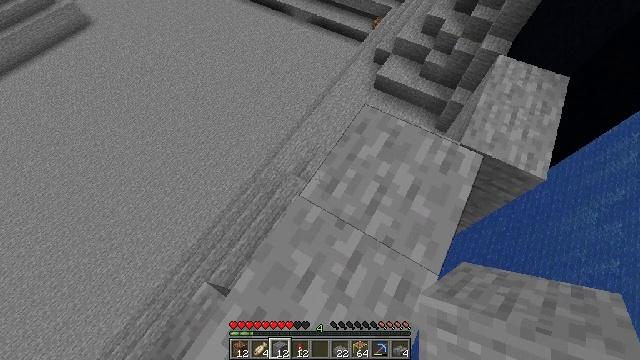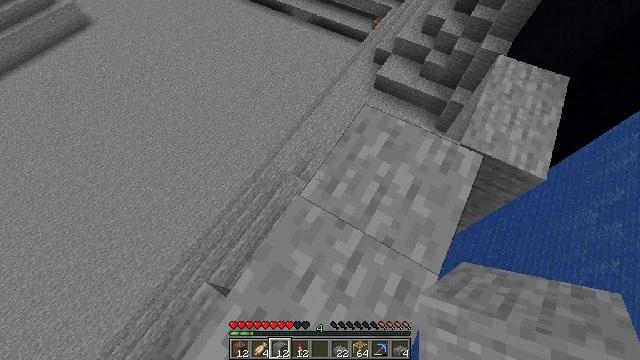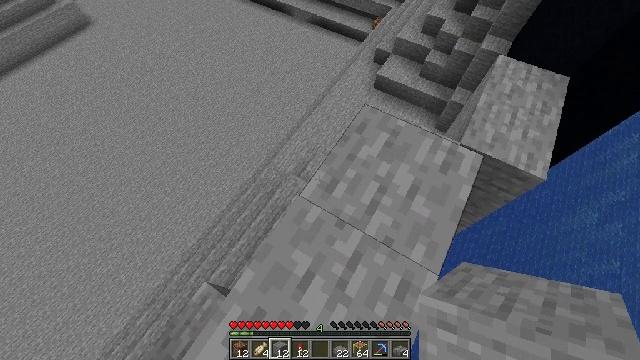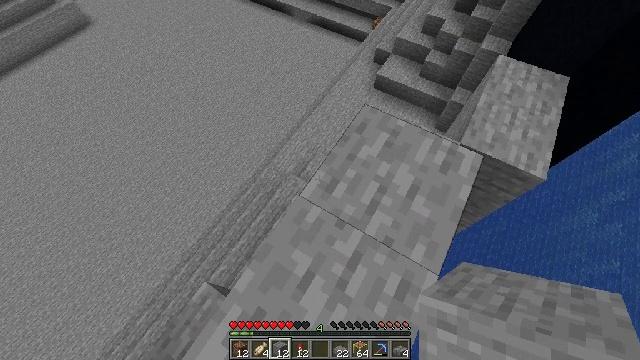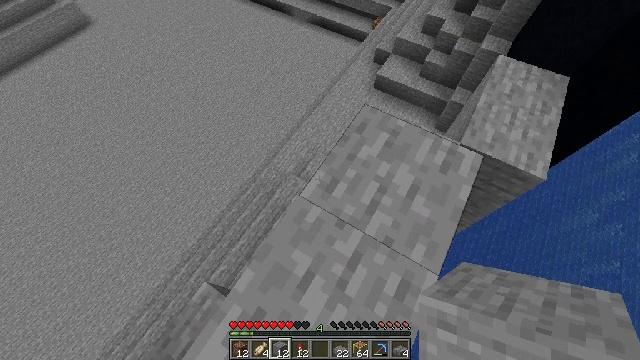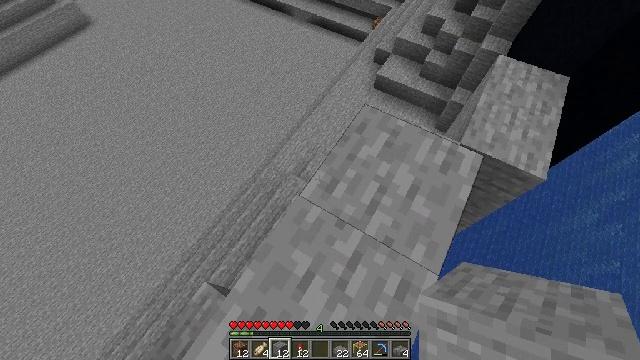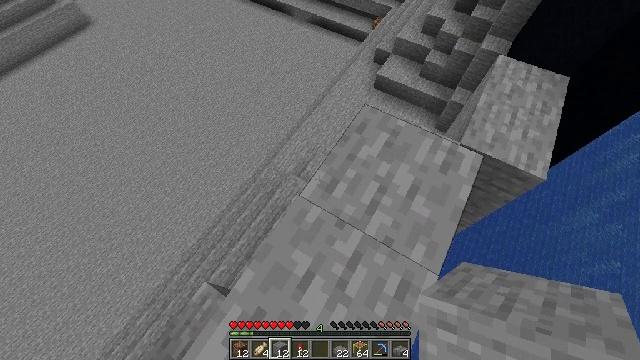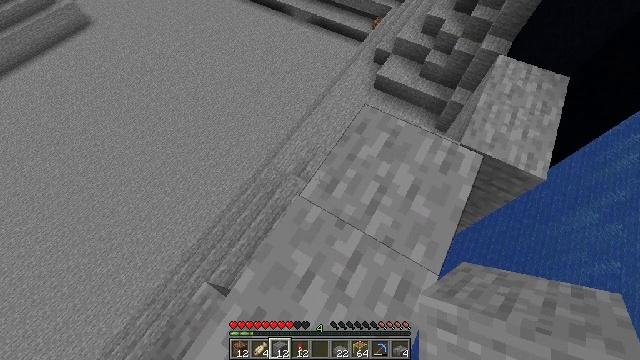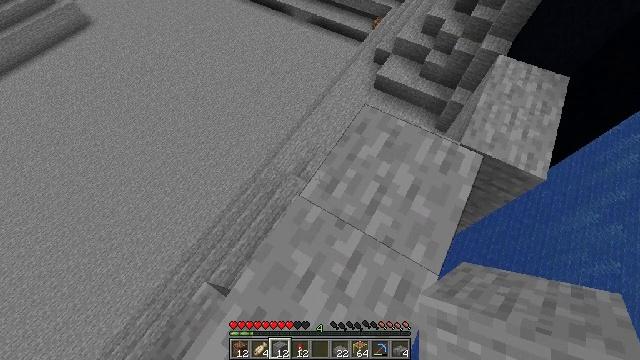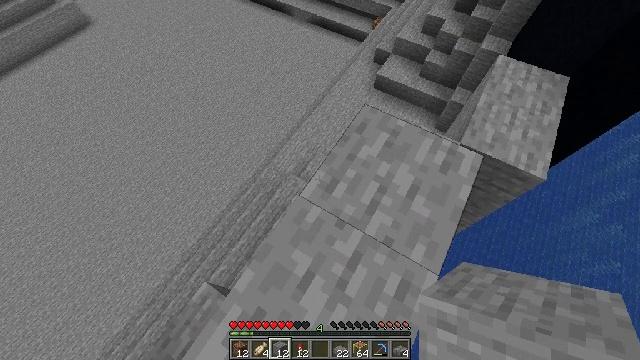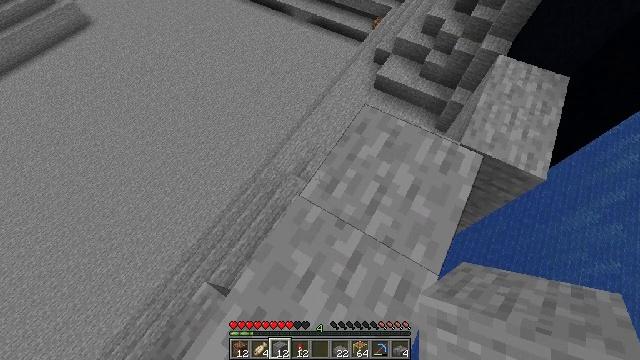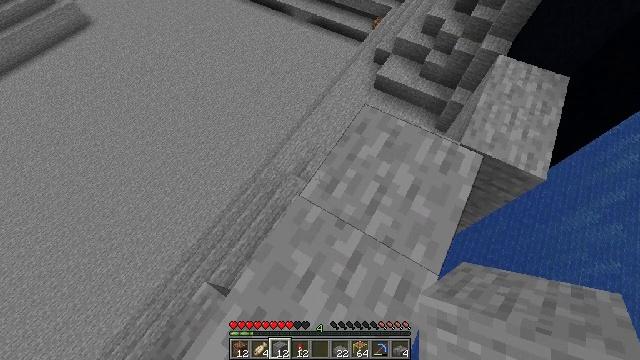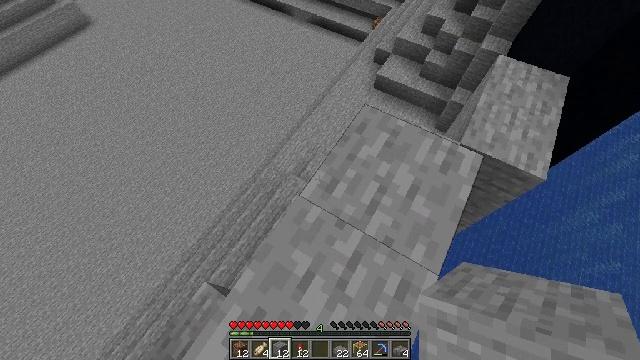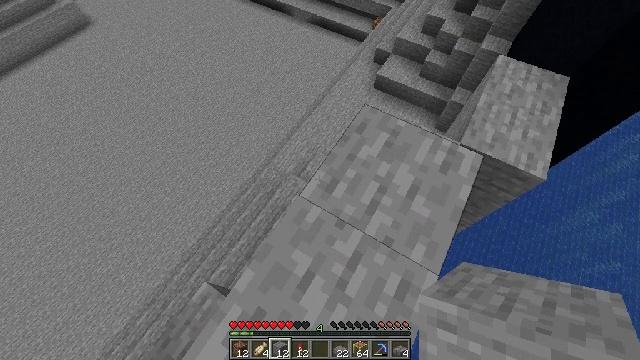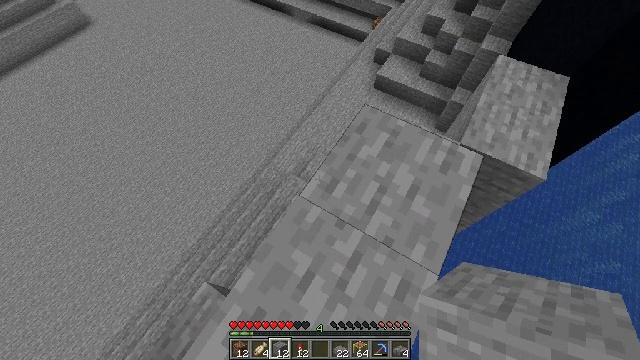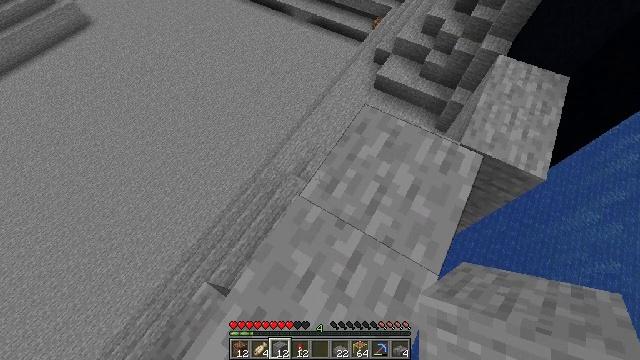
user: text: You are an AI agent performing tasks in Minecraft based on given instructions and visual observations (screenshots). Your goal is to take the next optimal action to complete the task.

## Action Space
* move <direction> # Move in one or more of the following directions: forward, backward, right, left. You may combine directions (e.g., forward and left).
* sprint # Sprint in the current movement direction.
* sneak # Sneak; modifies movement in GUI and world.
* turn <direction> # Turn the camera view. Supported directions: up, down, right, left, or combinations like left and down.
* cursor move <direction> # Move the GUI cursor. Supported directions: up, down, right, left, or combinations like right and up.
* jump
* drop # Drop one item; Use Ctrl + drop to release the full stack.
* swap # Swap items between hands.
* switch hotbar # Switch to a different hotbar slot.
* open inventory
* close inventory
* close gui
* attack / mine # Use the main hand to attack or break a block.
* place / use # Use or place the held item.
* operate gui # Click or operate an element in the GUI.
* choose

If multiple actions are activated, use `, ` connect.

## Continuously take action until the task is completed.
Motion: motion action
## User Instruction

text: Attack the shulker box to pick it up.
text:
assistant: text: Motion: no_op
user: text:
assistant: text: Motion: no_op
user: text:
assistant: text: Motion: no_op
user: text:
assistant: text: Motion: no_op
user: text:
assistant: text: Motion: no_op
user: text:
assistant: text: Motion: no_op
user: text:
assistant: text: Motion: no_op
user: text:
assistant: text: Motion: no_op
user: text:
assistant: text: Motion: no_op
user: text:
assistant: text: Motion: no_op
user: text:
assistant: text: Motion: no_op
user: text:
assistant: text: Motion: no_op
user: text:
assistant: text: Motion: no_op
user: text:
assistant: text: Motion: no_op
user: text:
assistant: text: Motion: no_op
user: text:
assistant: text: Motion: no_op
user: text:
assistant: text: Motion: no_op
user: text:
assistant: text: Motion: no_op
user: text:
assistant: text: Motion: no_op
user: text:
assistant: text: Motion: no_op
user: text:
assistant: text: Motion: no_op
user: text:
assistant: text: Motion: no_op
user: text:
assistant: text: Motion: no_op
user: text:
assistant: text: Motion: no_op
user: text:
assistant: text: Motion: no_op
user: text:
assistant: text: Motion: no_op
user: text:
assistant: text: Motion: no_op
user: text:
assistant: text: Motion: no_op
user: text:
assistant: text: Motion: no_op
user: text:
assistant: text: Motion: no_op